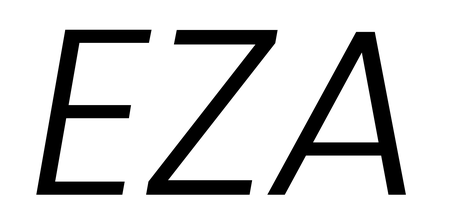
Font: Poppins-LightItalic